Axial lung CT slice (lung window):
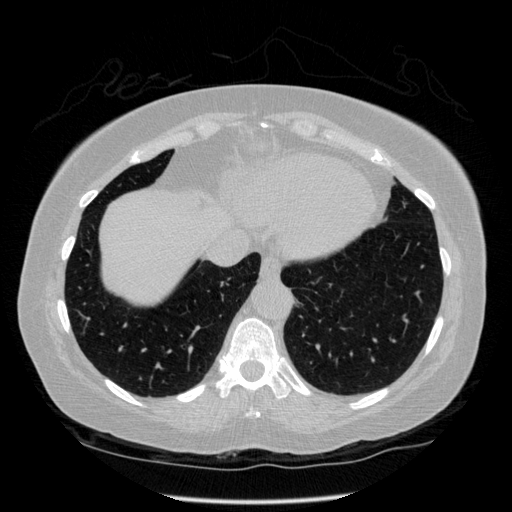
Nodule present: no